Question: I've been playing around with glib, which
1. utilizes reference counting to manage memory for its objects;
2. supports multiple threads.
What I can't understand is how they play together.
Namely:
1. In glib each thread doesn't seem to increase refcount of objects passed on its input, AFAIK (I'll call them thread-shared objects). Is it true? (or I've just failed to find the right piece of code?) Is it a common practice not to increase refcounts to thread-shared objects for each thread, that shares them, besides the main thread (responsible for refcounting them)?
2. Still, each thread increases reference counts for the objects, dynamically created by itself. Should the programmer bother not to give the same names of variables in each thread in order to prevent collision of names and memory leaks? (E.g. on my picture, thread2 shouldn't crate a heap variable called output_object or it will collide with thread1's heap variable of the same name)?
UPDATE: Answer to (question 2) is no, cause the visibility scope of
those variables doesn't intersect:
<URL>.
An illustration to my questions:

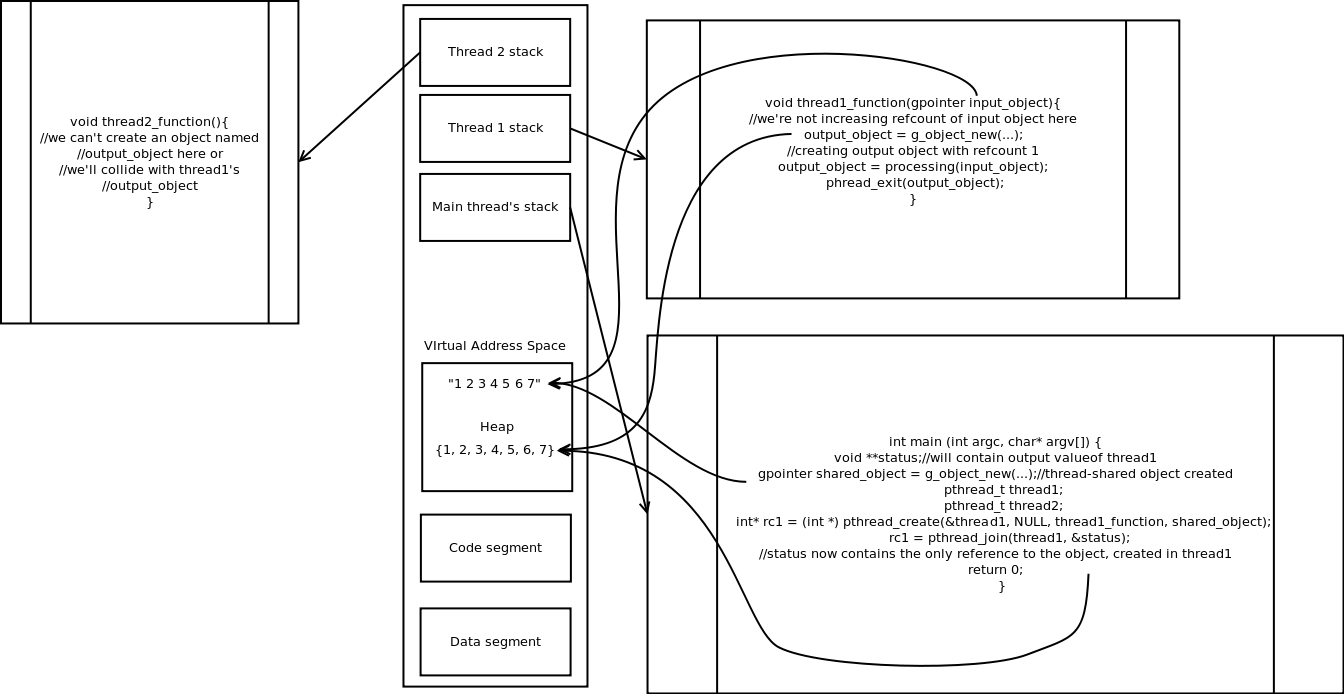
Answer: I think that threads are irrelevant to understanding the use of reference counters. The point is rather ownership and lifetime, and a thread is just one thing that is affected by this. This is a bit difficult to explain, hopefully I'll make this clearer using examples.
Now, let's look at the given example where main() creates an object and starts two threads using that object. The question is, who owns the created object? The simple answer is that main() and both threads share this object, so this is shared ownership. In order to model this, you should increment the refcounter before each call to pthread_create(). If the call fails, you must decrement it again, otherwise it is the responsibility of the started thread to do that when it is done with the object. Then, when main() terminates, it should also release ownership, i.e. decrement the refcounter.
Now, why does the the code not do this? Firstly, you can get away with adding the first thread as owner and then passing main()'s ownership to the second thread. This will save one increment/decrement operation. This still isn't what's happening though. Instead, no reference counting is done at all, and the simple reason is that it isn't used. The point of refcounting is to coordinate the lifetime of a dynamically allocated object between different owners that are peers. Here though, the object is created and owned by main(), the two threads are not peers but rather slaves of main. Since main() is the master that controls start/stop of the threads, it doesn't have to coordinate the lifetime of the object with them.
Lastly, though that might be due to the example-ness of your code, I think that main simply leaks the reference, relying on the OS to clean up. While this isn't beautiful, it doesn't hurt. In general, you can allocate objects once and then use them forever without any refcounting in some cases. An example for this is the main window of an application, which you only need once and for the whole runtime. You shouldn't repeatedly allocate such objects though, because then you have a significant memory leak that will increase over time. Both cases will be caught by tools like valgrind though.
Concerning your second question, concerning the heap variable name clash you expect, it doesn't exist. Variable names that are function-local can not collide. This is not because they are used by different threads, but even if the same function is called twice by the same thread (think recursion!) the local variables in each call to the function are distinct. Also, variable names are for the human reader. The compiler completely eradicates these.